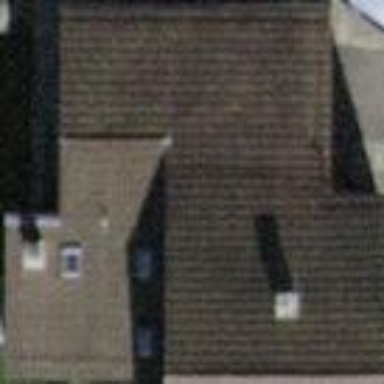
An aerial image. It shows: Building with tiled roof.